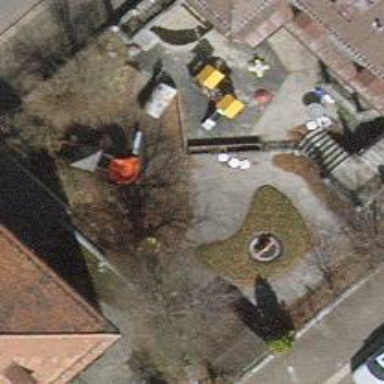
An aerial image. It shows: Playground area for leisure activities on the land.